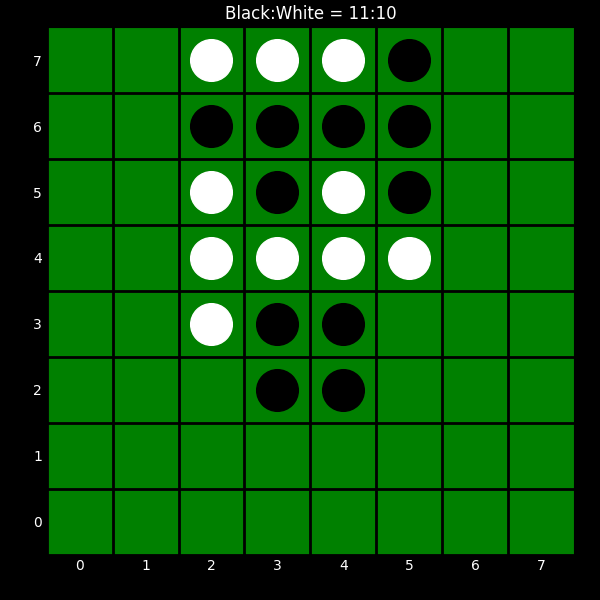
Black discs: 11
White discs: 10